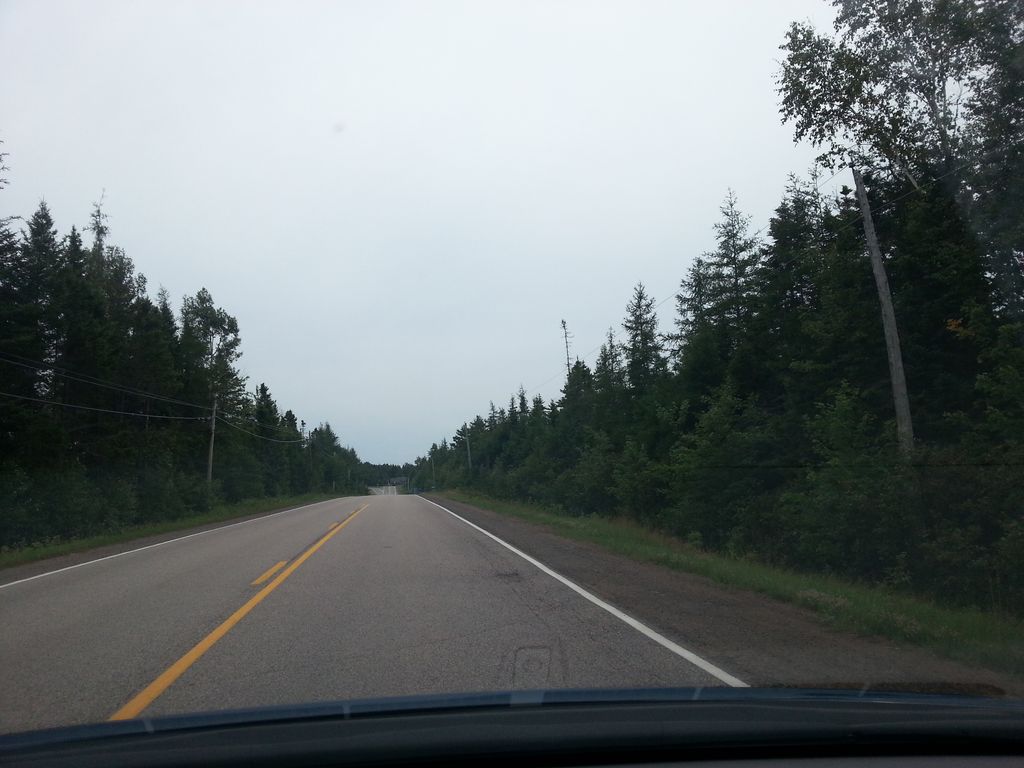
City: charlottetown